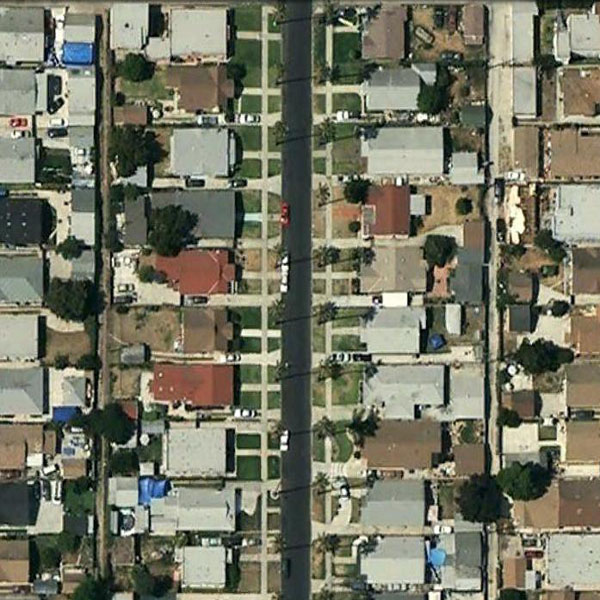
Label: Residential